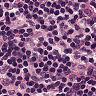
Metastatic tissue present: no